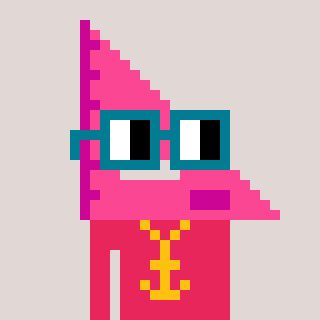
a pixel art character with square dark green glasses, a squadron ruler-shaped head and a redpinkish-colored body on a warm background